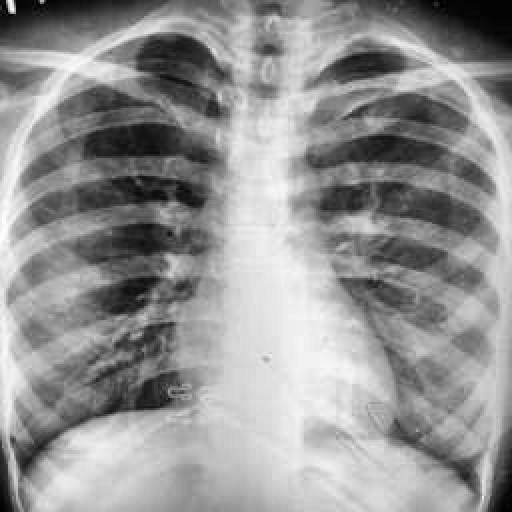
Finding: TUBERCULOSIS